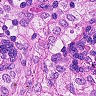
Metastatic tissue present: no